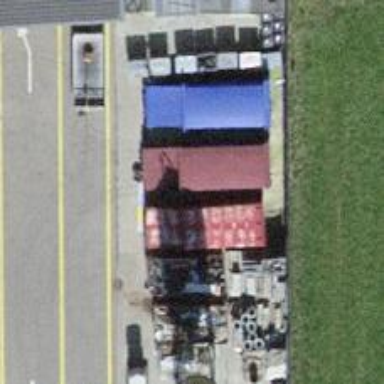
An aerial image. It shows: Recycling container for scrap metal. It is designated as recycling amenity.